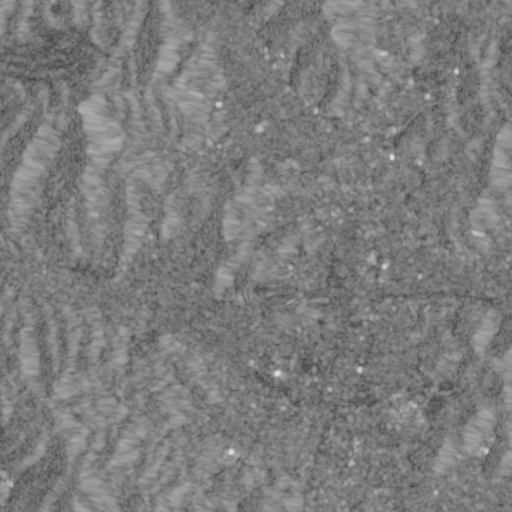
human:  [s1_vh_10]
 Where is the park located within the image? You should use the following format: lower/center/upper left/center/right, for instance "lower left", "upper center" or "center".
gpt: The park is located in the upper left of the image.
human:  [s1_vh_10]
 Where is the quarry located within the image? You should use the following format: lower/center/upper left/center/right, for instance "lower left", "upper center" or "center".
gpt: The quarry is located in the lower left of the image.
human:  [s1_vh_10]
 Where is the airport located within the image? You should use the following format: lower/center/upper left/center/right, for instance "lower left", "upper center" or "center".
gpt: There is no airport in the image.

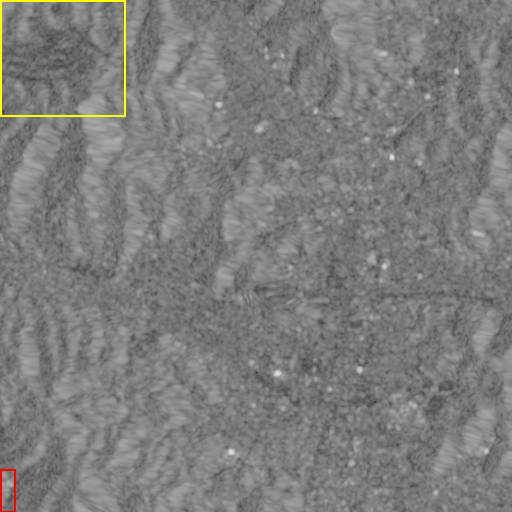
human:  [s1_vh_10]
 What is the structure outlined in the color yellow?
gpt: The structure outlined in yellow is a park.
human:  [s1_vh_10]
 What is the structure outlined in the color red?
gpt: The structure outlined in red is a quarry.
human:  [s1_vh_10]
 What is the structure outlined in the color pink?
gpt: There is no pink outline.